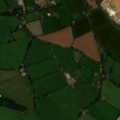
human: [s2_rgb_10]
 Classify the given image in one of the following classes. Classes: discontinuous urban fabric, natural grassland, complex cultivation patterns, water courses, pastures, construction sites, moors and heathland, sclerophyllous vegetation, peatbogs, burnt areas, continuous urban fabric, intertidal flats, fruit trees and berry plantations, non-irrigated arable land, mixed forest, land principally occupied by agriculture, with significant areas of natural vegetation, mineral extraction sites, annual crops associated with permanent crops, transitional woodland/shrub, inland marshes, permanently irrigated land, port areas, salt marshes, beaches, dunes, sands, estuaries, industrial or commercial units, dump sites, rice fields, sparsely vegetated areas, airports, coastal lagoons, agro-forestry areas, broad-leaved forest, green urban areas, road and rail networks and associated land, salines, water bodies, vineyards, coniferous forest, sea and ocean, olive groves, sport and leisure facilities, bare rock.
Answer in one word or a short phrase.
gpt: mineral extraction sites, non-irrigated arable land, pastures